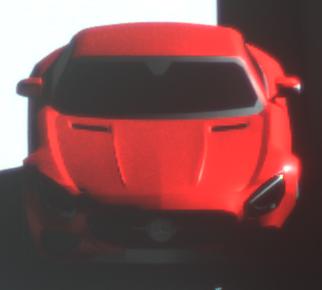
Make: Mercedes-Benz
Model: AMG GT Coupé
Detailed model: AMG GT (190) Coupé
Model produced from: 2014/10
Model produced until: 2017/01
Doors: 2
Color: red
Road condition: dry road
Daytime: midday
Contrast: high contrast